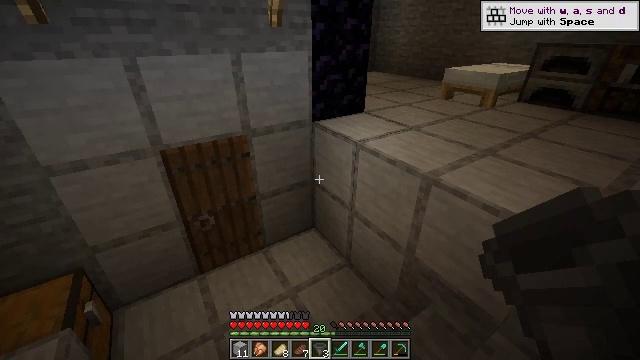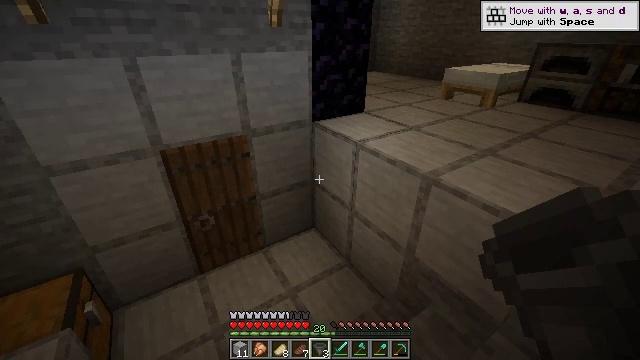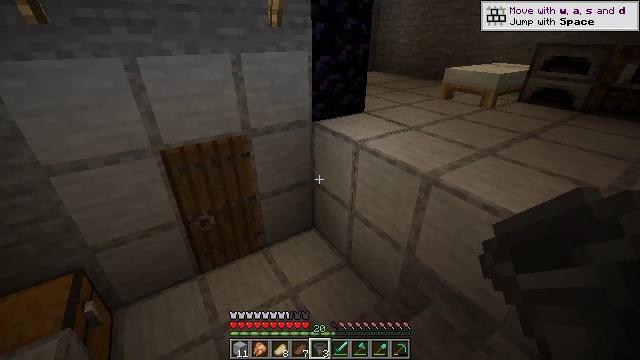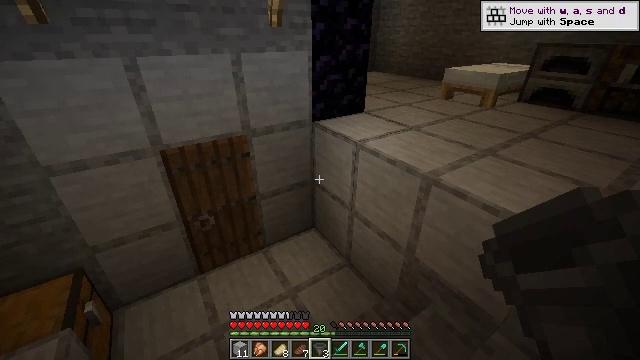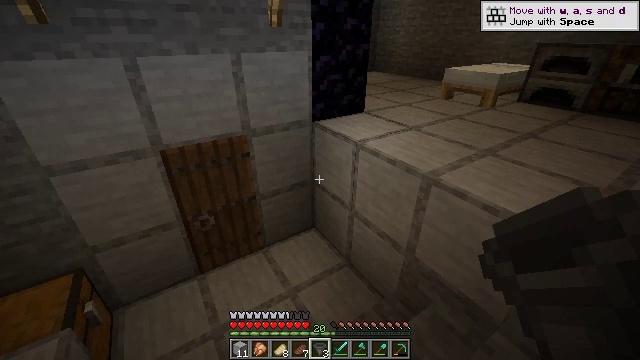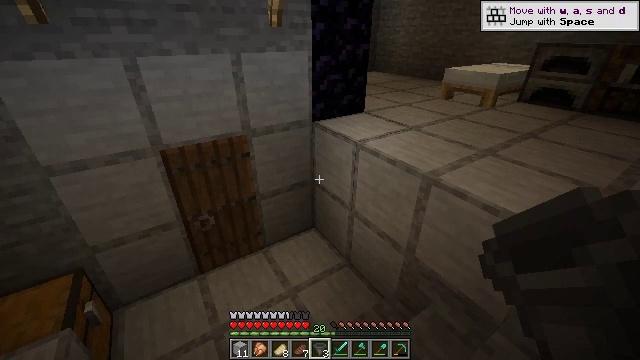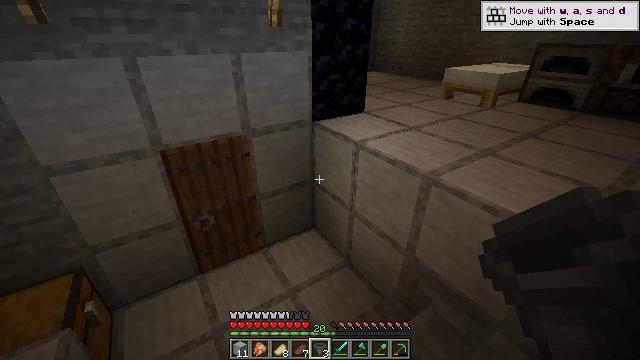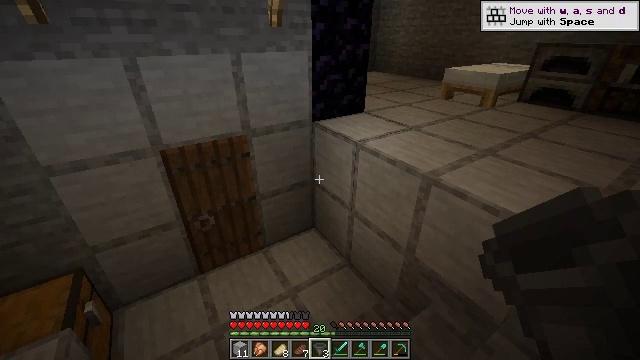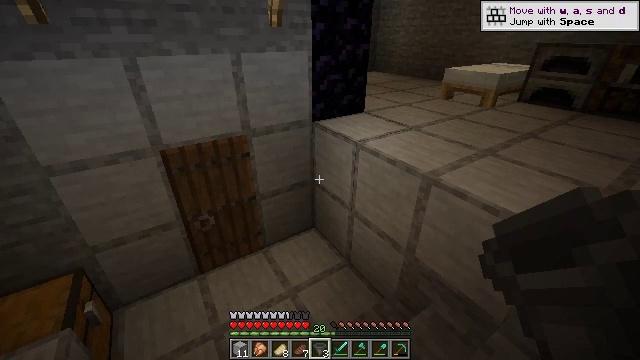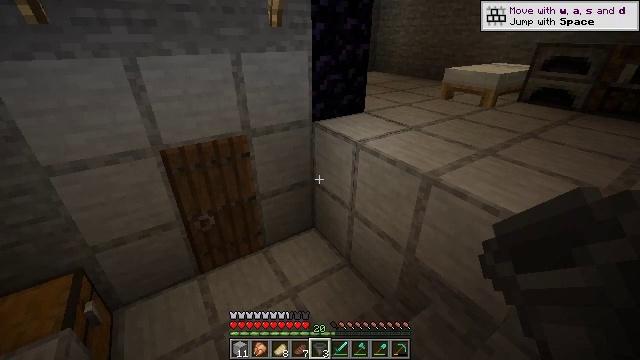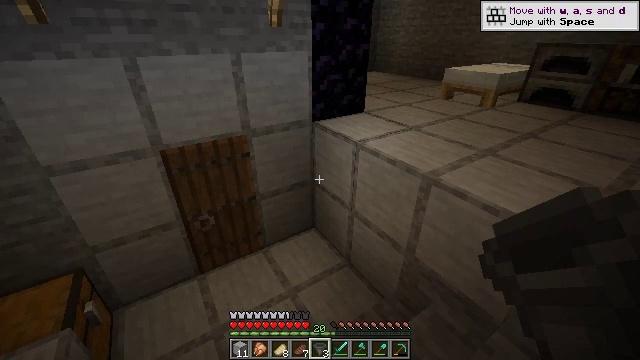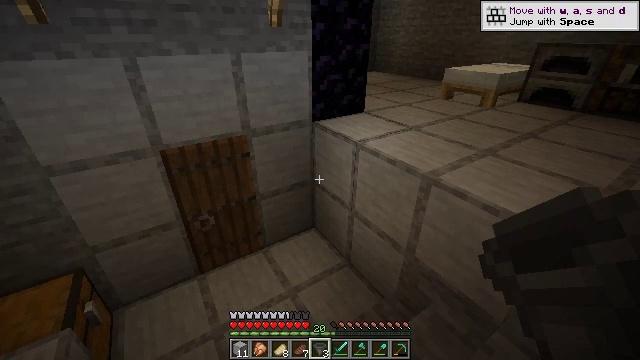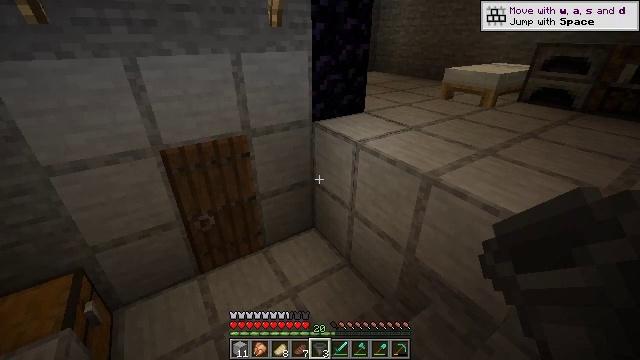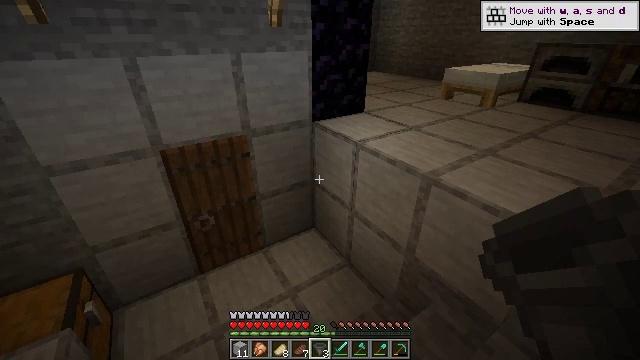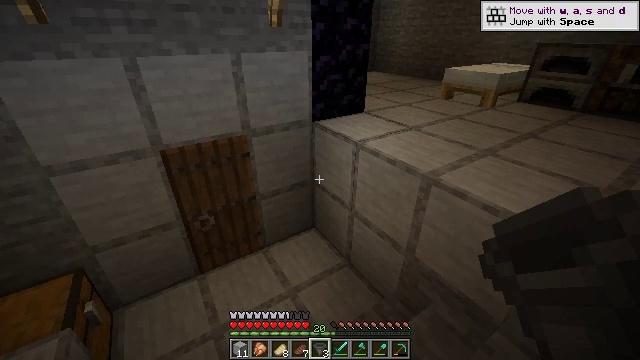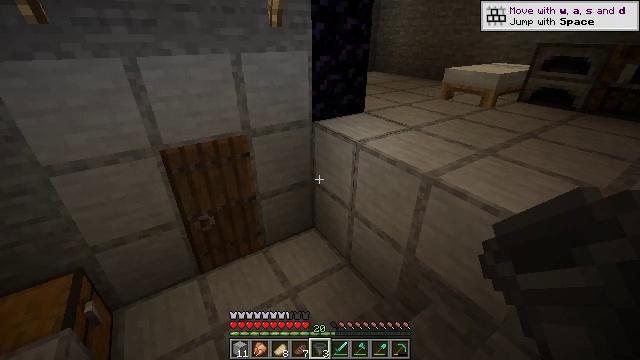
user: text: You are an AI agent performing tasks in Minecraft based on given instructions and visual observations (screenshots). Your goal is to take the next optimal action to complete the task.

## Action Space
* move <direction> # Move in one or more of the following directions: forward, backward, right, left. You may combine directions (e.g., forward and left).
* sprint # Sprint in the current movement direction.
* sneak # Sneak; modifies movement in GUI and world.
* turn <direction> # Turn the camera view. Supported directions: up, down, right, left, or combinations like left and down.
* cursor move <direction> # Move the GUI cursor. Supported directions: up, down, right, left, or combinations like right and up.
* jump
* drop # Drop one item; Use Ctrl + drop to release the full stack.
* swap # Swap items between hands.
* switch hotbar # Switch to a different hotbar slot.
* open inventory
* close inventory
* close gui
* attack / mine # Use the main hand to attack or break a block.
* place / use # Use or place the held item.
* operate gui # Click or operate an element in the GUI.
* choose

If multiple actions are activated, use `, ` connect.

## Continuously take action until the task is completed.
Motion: motion action
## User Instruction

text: craft item air
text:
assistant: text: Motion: no_op
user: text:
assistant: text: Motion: no_op
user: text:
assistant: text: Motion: no_op
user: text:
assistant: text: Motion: no_op
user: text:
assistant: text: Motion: no_op
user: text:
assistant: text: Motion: no_op
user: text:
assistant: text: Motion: no_op
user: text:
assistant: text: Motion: no_op
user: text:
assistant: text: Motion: no_op
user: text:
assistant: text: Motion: no_op
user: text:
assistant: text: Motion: no_op
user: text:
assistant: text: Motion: no_op
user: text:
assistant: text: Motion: no_op
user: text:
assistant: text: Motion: no_op
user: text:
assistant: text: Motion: no_op
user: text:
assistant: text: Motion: no_op
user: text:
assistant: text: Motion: no_op
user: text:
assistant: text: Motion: no_op
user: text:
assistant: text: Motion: no_op
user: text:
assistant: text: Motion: no_op
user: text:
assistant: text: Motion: no_op
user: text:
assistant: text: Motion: no_op
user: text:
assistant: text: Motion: no_op
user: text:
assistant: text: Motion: no_op
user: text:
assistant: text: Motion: no_op
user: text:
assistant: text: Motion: no_op
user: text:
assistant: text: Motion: no_op
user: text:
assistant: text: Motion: no_op
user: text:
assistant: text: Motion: no_op
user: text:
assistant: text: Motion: no_op